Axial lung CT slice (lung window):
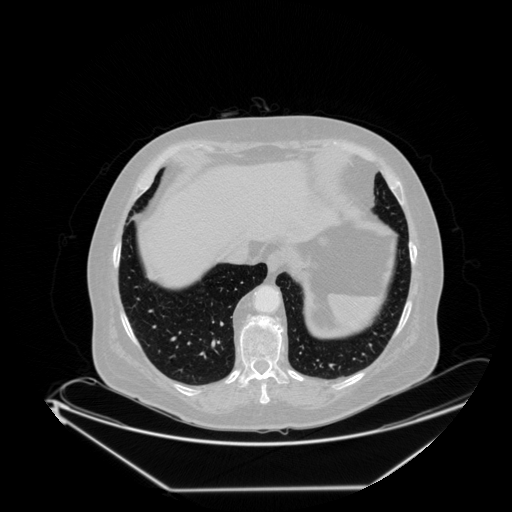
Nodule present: no